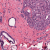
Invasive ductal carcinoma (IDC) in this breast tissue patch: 1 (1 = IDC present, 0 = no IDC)